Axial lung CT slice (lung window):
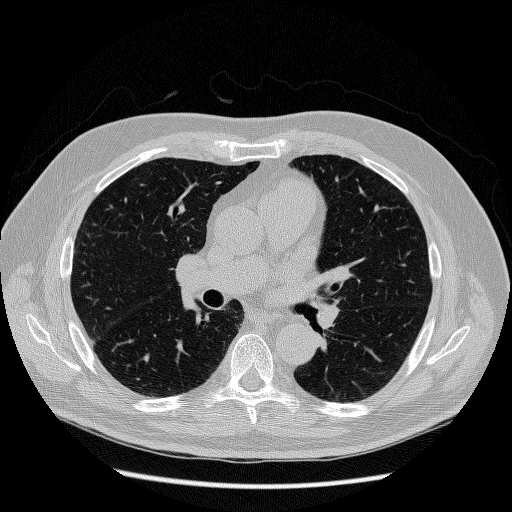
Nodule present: no